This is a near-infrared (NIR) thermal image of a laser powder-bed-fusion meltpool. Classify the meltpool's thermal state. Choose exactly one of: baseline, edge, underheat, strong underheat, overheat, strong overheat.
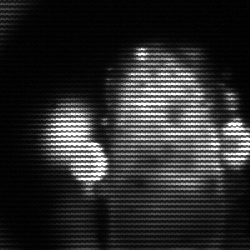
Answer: strong underheat